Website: walmart
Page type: receipt
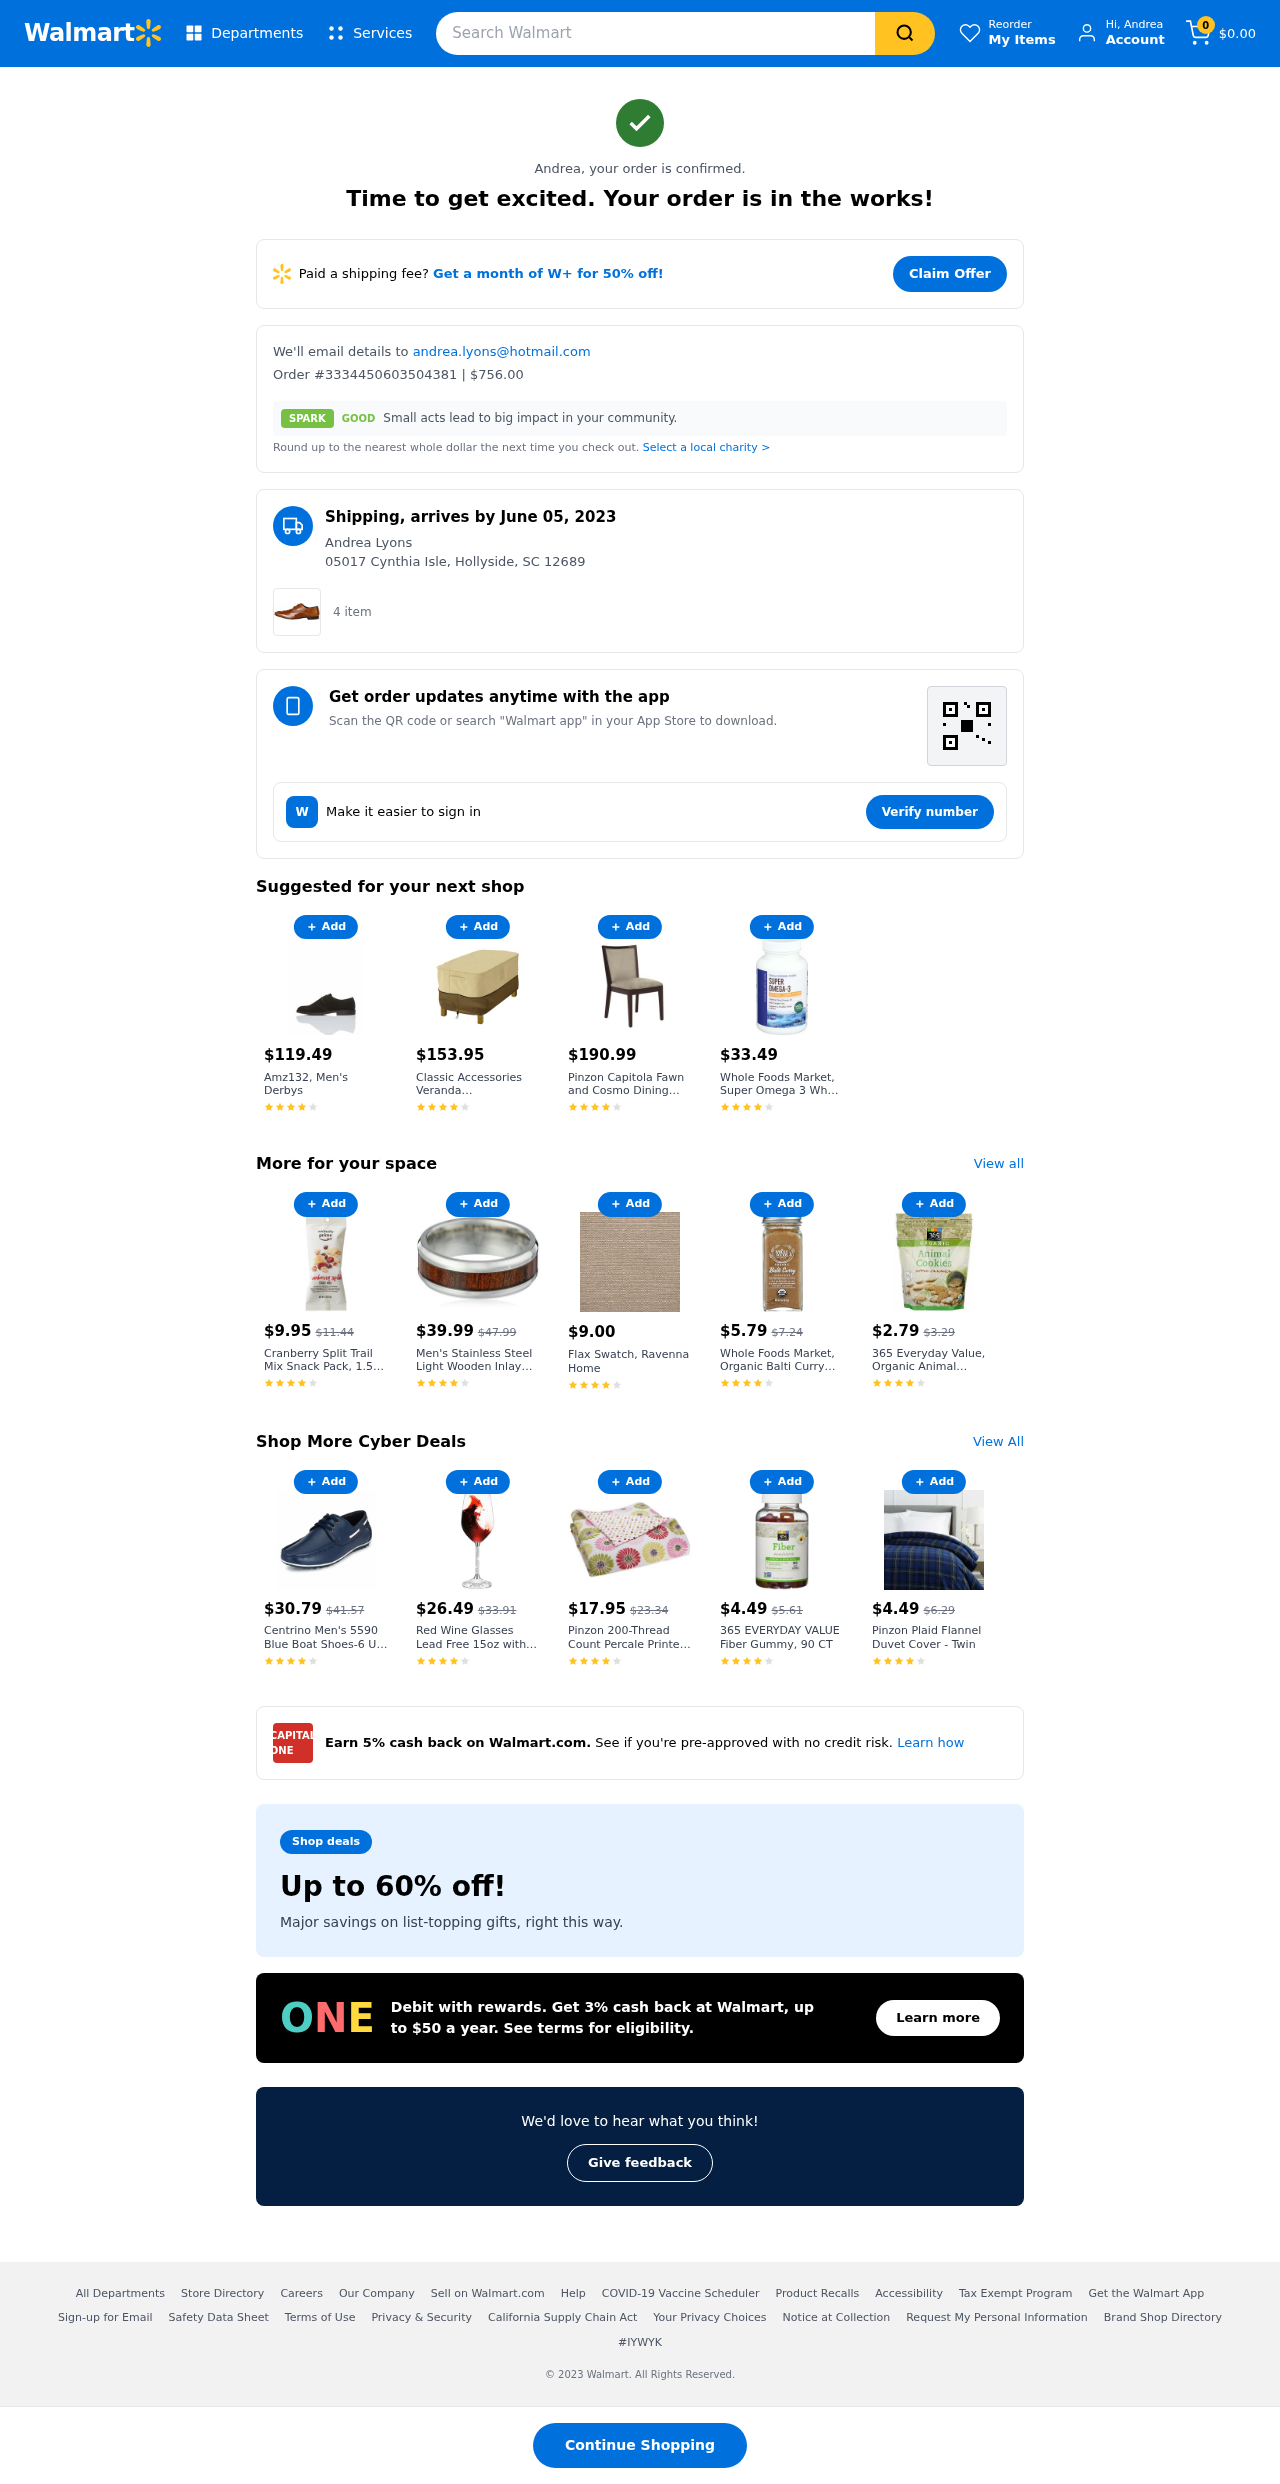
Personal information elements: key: PII_EMAIL
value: andrea.lyons@hotmail.com
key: PII_FIRSTNAME
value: Andrea
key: PII_FULLNAME
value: Andrea Lyons
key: PII_ADDRESS
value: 05017 Cynthia Isle, Hollyside, SC 12689
Product elements: key: PRODUCT10_NAME
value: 365 Everyday Value, Organic Animal Cookies, Apple Cinnamon, 16 oz
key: PRODUCT10_PRICE
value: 2.79
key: PRODUCT11_NAME
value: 365 by Whole Foods Market, Grade A Nonfat Milk, 128 Fl Oz (Packaging May Vary)
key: PRODUCT11_PRICE
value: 2
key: PRODUCT12_NAME
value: Centrino Men's 5590 Blue Boat Shoes-6 UK (40 EU) (7 US) (5590-01)
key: PRODUCT12_PRICE
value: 30.79
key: PRODUCT13_NAME
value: Red Wine Glasses Lead Free 15oz with Clear Long Crystal Diamond Stem - Birthday, Anniversary or Wedd
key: PRODUCT13_PRICE
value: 26.49
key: PRODUCT14_NAME
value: Pinzon 200-Thread Count Percale Printed Kids Butterfly, Full/Queen Quilted Coverlet
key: PRODUCT14_PRICE
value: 17.95
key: PRODUCT15_NAME
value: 365 EVERYDAY VALUE Fiber Gummy, 90 CT
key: PRODUCT15_PRICE
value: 4.49
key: PRODUCT16_NAME
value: Pinzon Plaid Flannel Duvet Cover - Twin
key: PRODUCT16_PRICE
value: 4.49
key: PRODUCT17_NAME
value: Jeff & Aimy Mens Women Windproof Trapper Faux Fur Ear Flaps Hunting Bomber Russian Hat Face Mask Ora
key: PRODUCT17_PRICE
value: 26.79
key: PRODUCT1_QUANTITY
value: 4
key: PRODUCT2_NAME
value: Amz132, Men's Derbys
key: PRODUCT2_PRICE
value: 119.49
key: PRODUCT3_NAME
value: Classic Accessories Veranda Ottoman/Side Table, Pebble for Square Osmanen or Side Tables, Gravel
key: PRODUCT3_PRICE
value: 153.95
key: PRODUCT4_NAME
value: Pinzon Capitola Fawn and Cosmo Dining Side Chair
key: PRODUCT4_PRICE
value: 190.99
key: PRODUCT5_NAME
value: Whole Foods Market, Super Omega 3 Whole Foods 1280 Mg, 90 Softgels
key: PRODUCT5_PRICE
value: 33.49
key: PRODUCT6_NAME
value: Cranberry Split Trail Mix Snack Pack, 1.5 oz single serve (Pack of 300)
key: PRODUCT6_PRICE
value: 9.95
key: PRODUCT7_NAME
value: Men's Stainless Steel Light Wooden Inlay Ring, Size 11
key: PRODUCT7_PRICE
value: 39.99
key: PRODUCT8_NAME
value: Flax Swatch, Ravenna Home
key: PRODUCT8_PRICE
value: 9
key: PRODUCT9_NAME
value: Whole Foods Market, Organic Balti Curry Seasoning, 2.01 oz
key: PRODUCT9_PRICE
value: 5.79
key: PRODUCT6_ORIGINAL_PRICE
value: $11.44
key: PRODUCT7_ORIGINAL_PRICE
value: $47.99
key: PRODUCT9_ORIGINAL_PRICE
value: $7.24
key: PRODUCT10_ORIGINAL_PRICE
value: $3.29
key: PRODUCT11_ORIGINAL_PRICE
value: $2.44
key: PRODUCT12_ORIGINAL_PRICE
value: $41.57
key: PRODUCT13_ORIGINAL_PRICE
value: $33.91
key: PRODUCT14_ORIGINAL_PRICE
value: $23.34
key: PRODUCT15_ORIGINAL_PRICE
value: $5.61
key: PRODUCT16_ORIGINAL_PRICE
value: $6.29
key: PRODUCT17_ORIGINAL_PRICE
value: $35.36
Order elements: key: ORDER_NUM_ITEMS
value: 0
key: ORDER_TOTAL
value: $0.00
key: ORDER_ID
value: #3334450603504381
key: ORDER_TOTAL
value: $756.00
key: ORDER_DELIVERY_DATE
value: June 05, 2023
Search elements: key: HEADER_SEARCH
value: Search Walmart